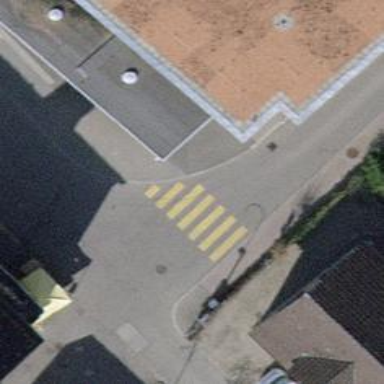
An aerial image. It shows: Marked road crossing.